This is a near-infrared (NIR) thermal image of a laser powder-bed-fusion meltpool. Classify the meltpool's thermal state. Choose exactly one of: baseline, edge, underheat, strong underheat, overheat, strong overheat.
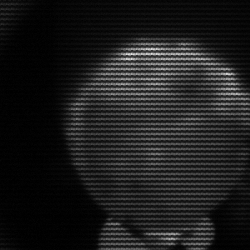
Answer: edge